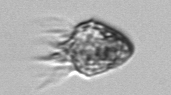
Label: Ciliophora